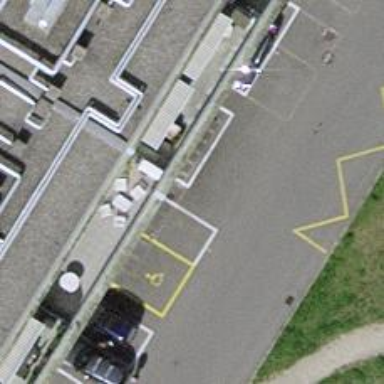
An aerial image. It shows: Bicycle parking area with stands available.